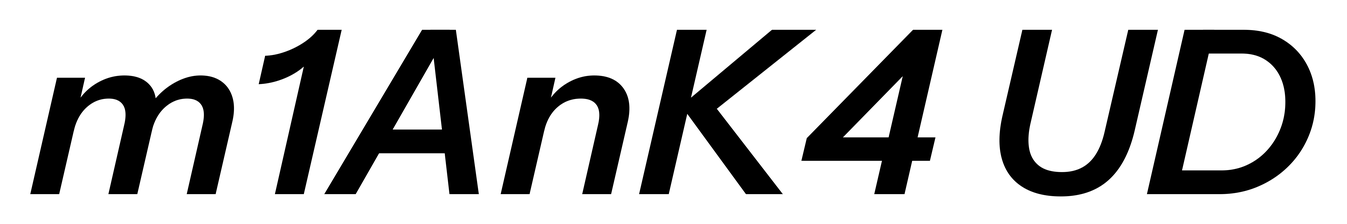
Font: InstrumentSans-Italic_SemiBold_Italic